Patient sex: F
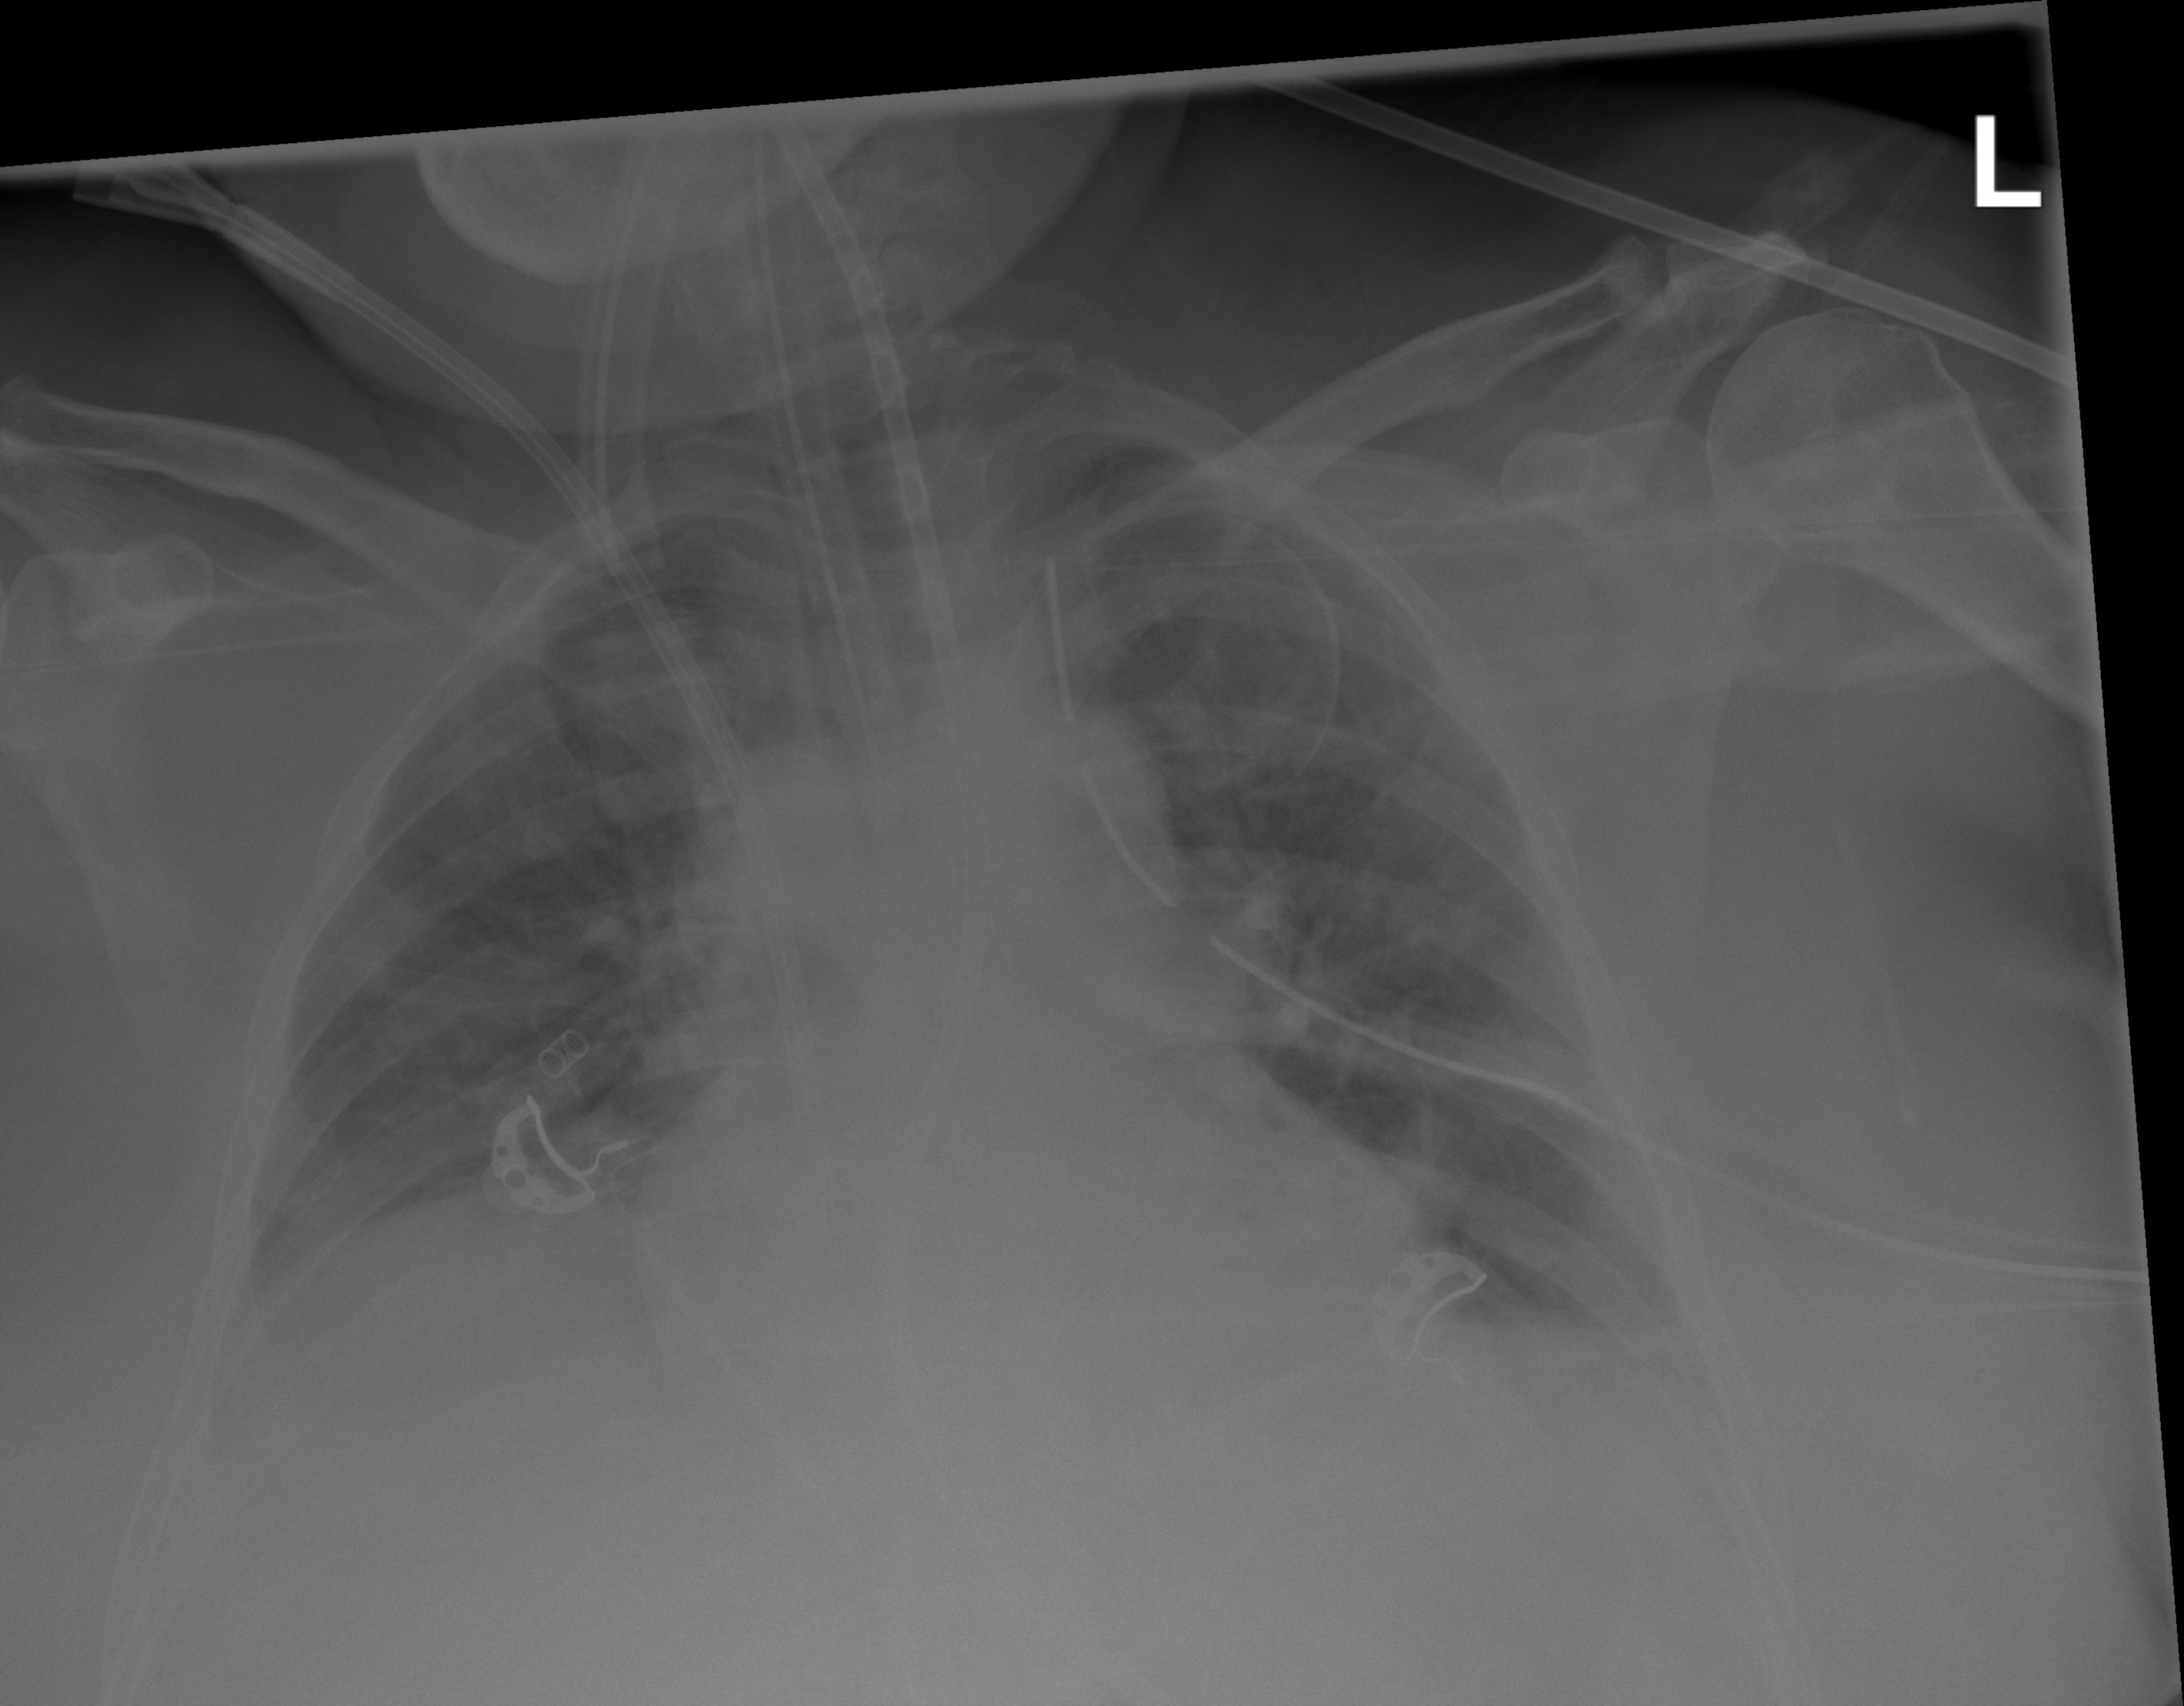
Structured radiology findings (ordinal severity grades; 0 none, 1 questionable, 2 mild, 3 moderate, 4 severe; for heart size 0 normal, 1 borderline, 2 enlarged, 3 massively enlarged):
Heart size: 1
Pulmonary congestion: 2
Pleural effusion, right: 2
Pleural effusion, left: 2
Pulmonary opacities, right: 0
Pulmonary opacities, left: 0
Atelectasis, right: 2
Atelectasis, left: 2